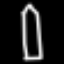
Label: pencil